Question: I have a dataset with a factor with two levels, a continuous variable and a continuous outcome. I would like to show the two smoothed curves but only one curve should have a confidence region. Here is the dataset:
'''
# Data
xdf <- data.frame(x = rep(1:10,2)
, y = c(rpois(10,10),rpois(10,20))
, g = rep(c("A","B"), each=10)
)
'''
and here is the plot
'''
# Plot
windows(width=12, height=20)
ggplot(xdf, aes(x,y,linetype=g)) +
geom_smooth(se=TRUE) +
geom_point()
'''

Any idea how to prevent one CI-region?
Thanks for help.
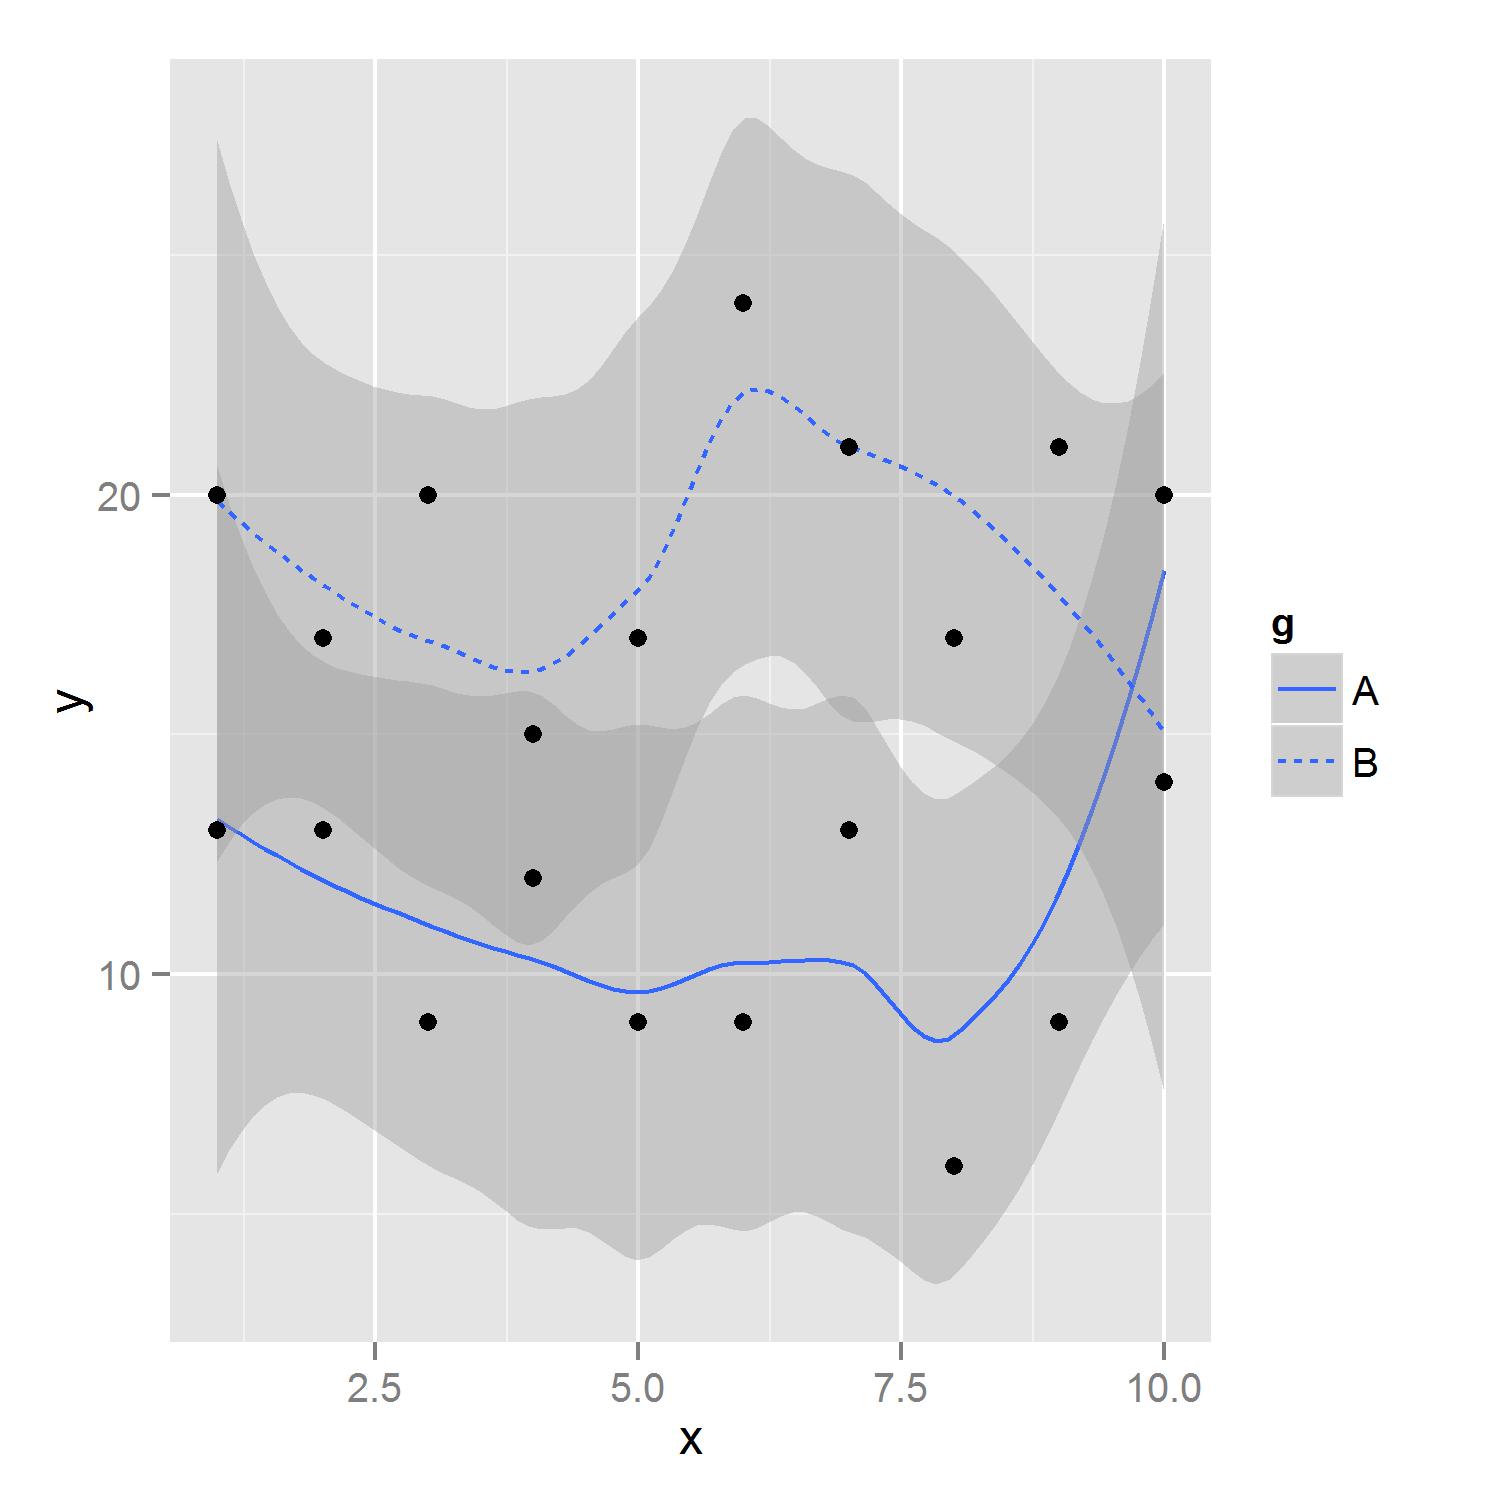
Answer: The simplest way I see is overriding 'data' argument like so:
'''
ggplot(xdf, aes(x,y,linetype=g)) +
geom_smooth(se = F) +
geom_point() +
geom_smooth(data = xdf[xdf$g == "A", ], se = T)
'''